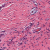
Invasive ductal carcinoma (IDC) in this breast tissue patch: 0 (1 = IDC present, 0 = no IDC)